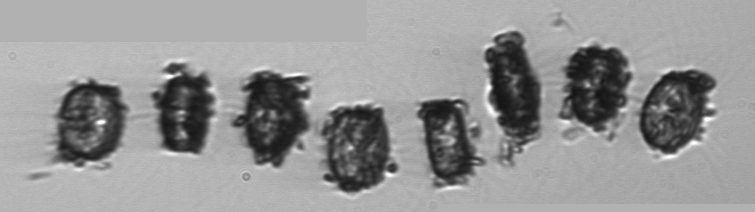
Label: Thalassiosira_TAG_external_detritus